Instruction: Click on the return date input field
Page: home
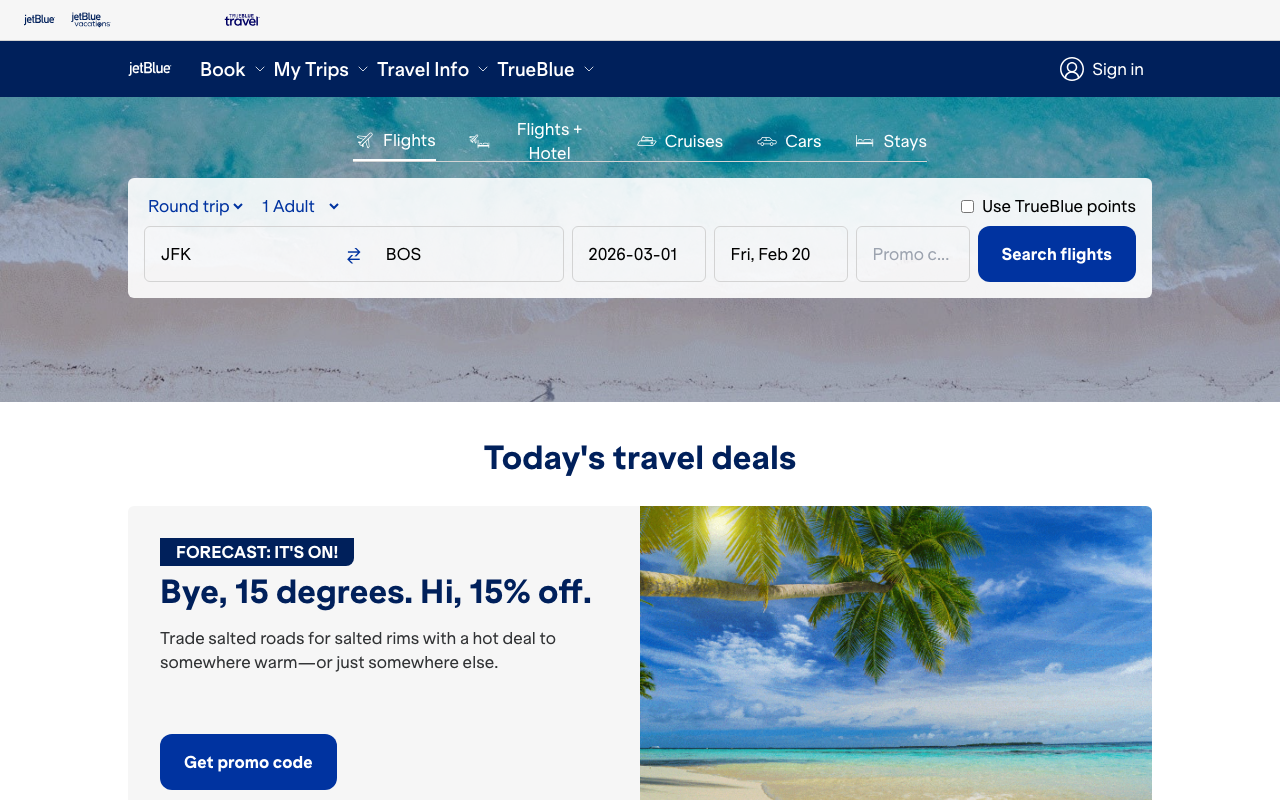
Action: click